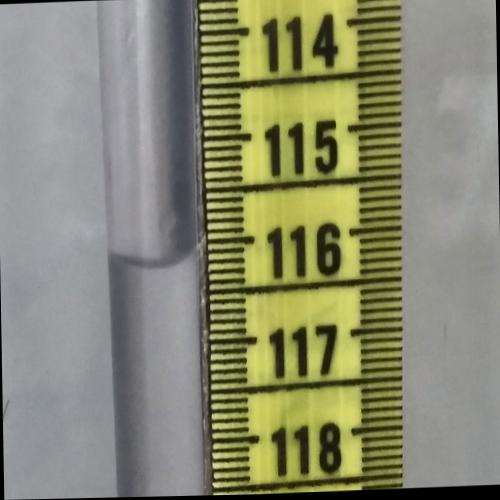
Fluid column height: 116.2 cm